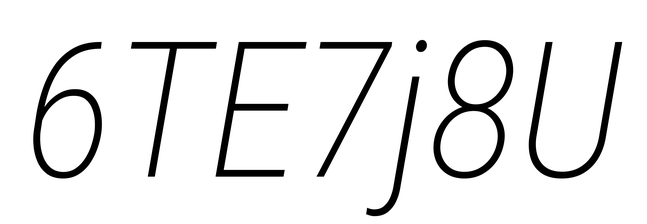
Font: Roboto-Italic_Condensed_ExtraLight_Italic